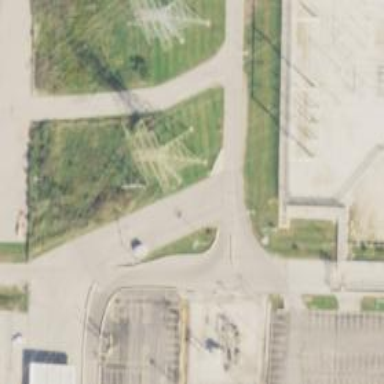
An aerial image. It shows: Lattice structure tower used for power distribution.